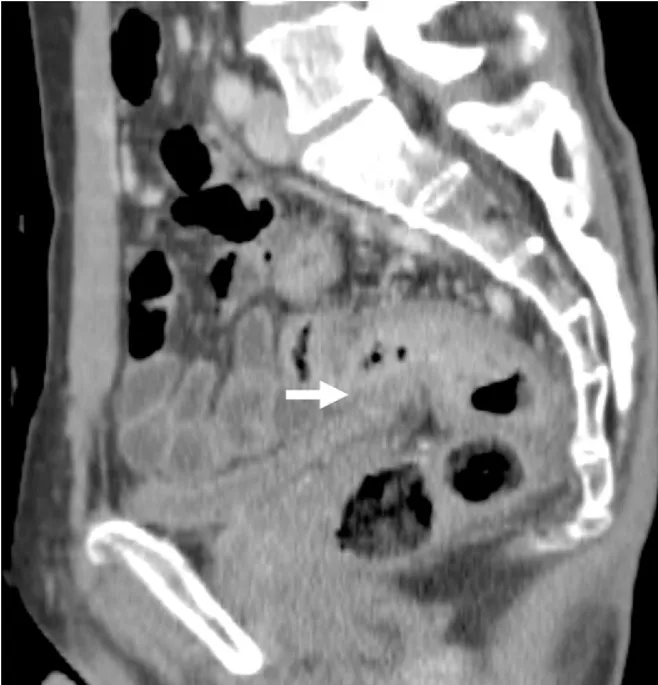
Abdominal CT after chemotherapy revealed that the tumor size was markedly decreased and extensive invasion between the rectal tumor and bladder wall was not observed (arrow). CT, computed tomography.
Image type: radiology (ct)